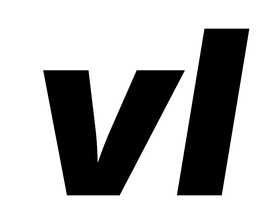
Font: Inter-Italic_Black_Italic